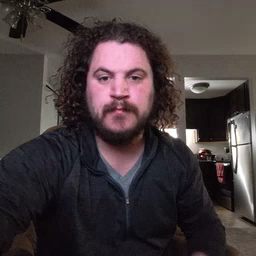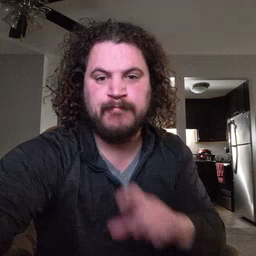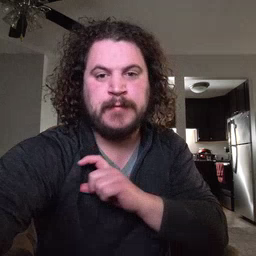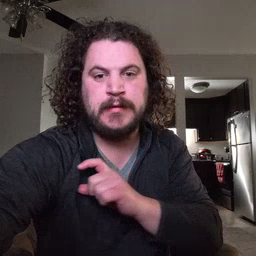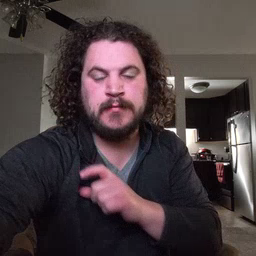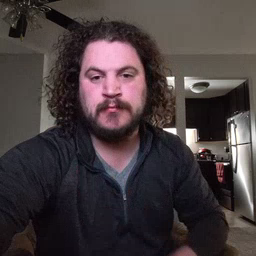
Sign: police